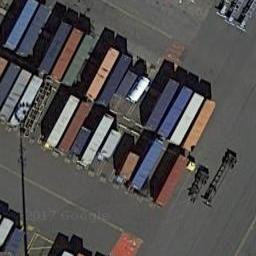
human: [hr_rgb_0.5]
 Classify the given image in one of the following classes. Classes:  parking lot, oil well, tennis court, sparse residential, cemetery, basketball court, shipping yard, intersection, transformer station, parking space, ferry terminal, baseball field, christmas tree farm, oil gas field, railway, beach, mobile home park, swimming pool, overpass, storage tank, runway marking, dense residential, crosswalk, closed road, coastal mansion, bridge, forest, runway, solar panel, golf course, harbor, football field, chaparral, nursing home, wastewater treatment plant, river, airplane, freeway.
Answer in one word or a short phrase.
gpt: shipping yard